Field crop: maize
Growth stage: 2
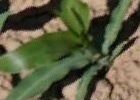
Species: maize